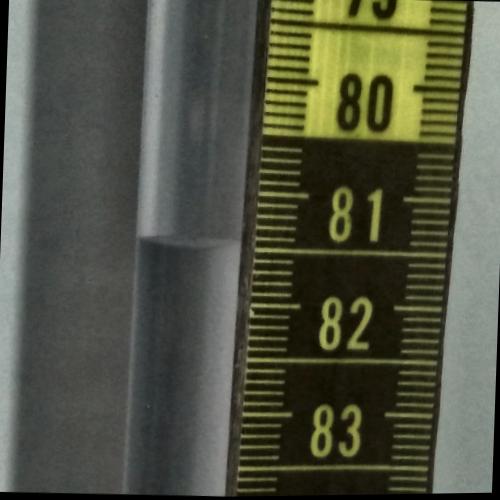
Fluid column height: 81.5 cm